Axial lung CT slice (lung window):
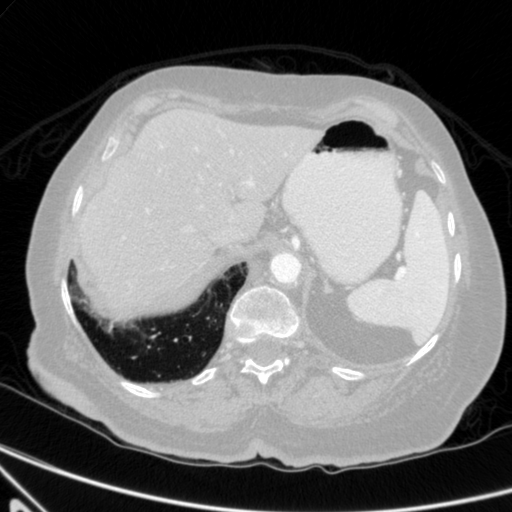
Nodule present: no